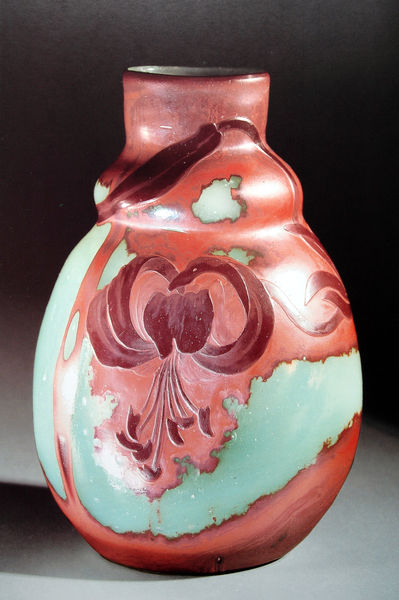
Titel: Vase mit Türkenbundlilie
Künstler: Emile Gallé
Institution: Sammlung Gerda Koepff
Schlagwörter: blau, blätter, dunkel, schatten, weiß, grün, blume, blumen, braun, glas, hell, hintergrund, licht, mitte, orange, schwarz, türkis, blüte, blüten, rot, muster, ornament, schleife, kragen, stein, hals, feld, boden, blatt, pflanze, pflanzen, rosa, oval, rund, keramik, ton, vase, blumenvase, farben, rand, mündung, dekoration, jugendstil, glanz, dekor, dunkelrot, floral, ornamente, verzierung, glänzend, bauch, marmoriert, geschlossen, bemalt, foto, blütenblätter, stiel, gefäß, offen, motiv, form, stengel, jugenstil, flora, lilie, stängel, öffnung, knospe, knospen, iris, farbfoto, blütenblatt, koralle, mint, farbverlauf, vegetabil, bemalung, kunsthandwerk, objekt, pflanzlich, art deco, email, glasiert, glasur, gebrannt, gallé, bauchig, inseln, rost, türkies, blumenstengel, blütenstengel, braund, dreifarbig, feuerlilie, fließende formen, gekragt, glaur, innenglasur, lalique, lis, staub..., staubblätter, staubgefäß, staubgefäße